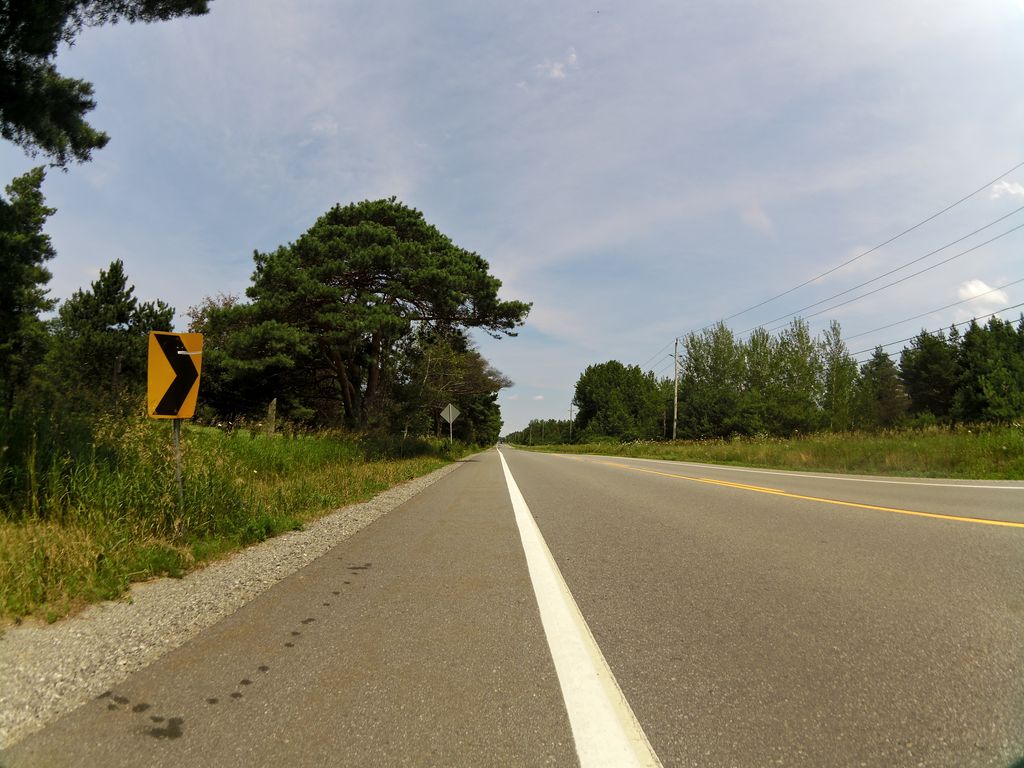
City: ottawa-gatineau